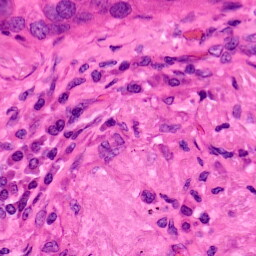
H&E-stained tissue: Lung